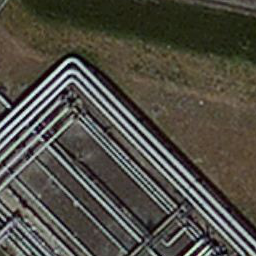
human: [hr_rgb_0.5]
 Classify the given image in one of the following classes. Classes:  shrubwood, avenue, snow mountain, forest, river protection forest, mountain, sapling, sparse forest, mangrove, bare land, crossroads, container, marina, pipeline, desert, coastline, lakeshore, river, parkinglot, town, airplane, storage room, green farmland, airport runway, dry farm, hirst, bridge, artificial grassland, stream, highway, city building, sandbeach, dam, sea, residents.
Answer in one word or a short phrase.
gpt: pipeline